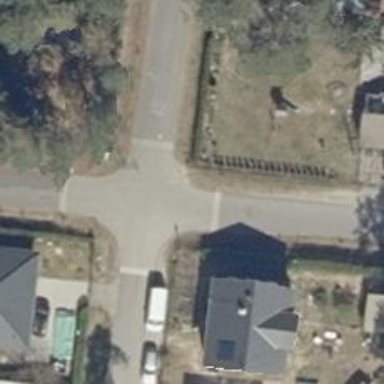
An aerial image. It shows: Residential road.